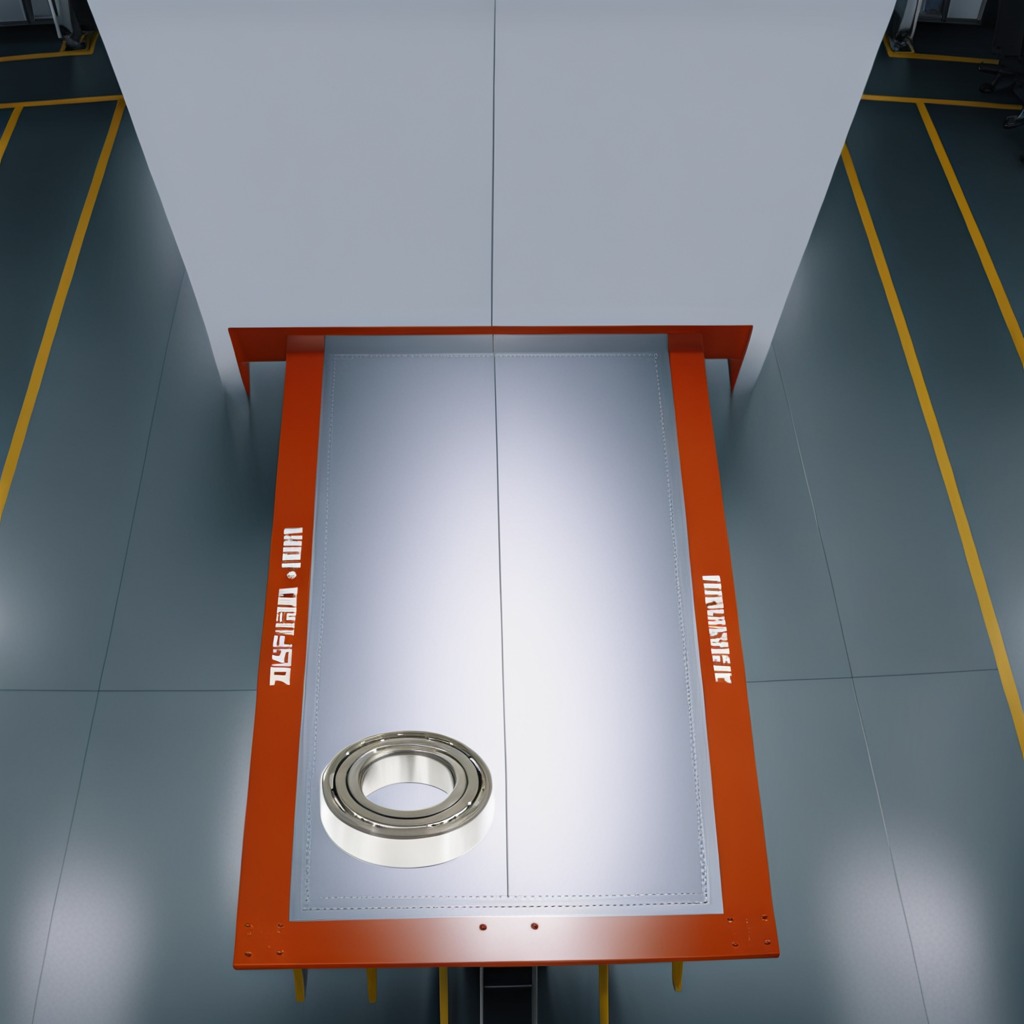
A metal ball bearing is lying on the toolbox surface in an airplane hangar workshop 8K.